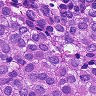
Metastatic tissue present: yes